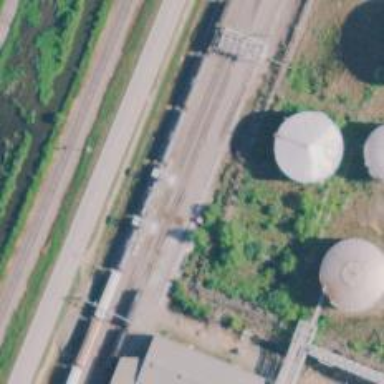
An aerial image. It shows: Railway yard in service.